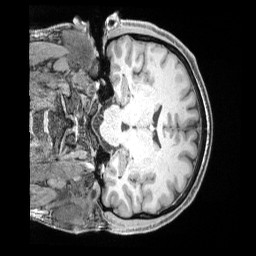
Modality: T1w
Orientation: coronal
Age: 35
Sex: male
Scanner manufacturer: siemens
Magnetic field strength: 3 T
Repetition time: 2 s
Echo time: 0.00211 s